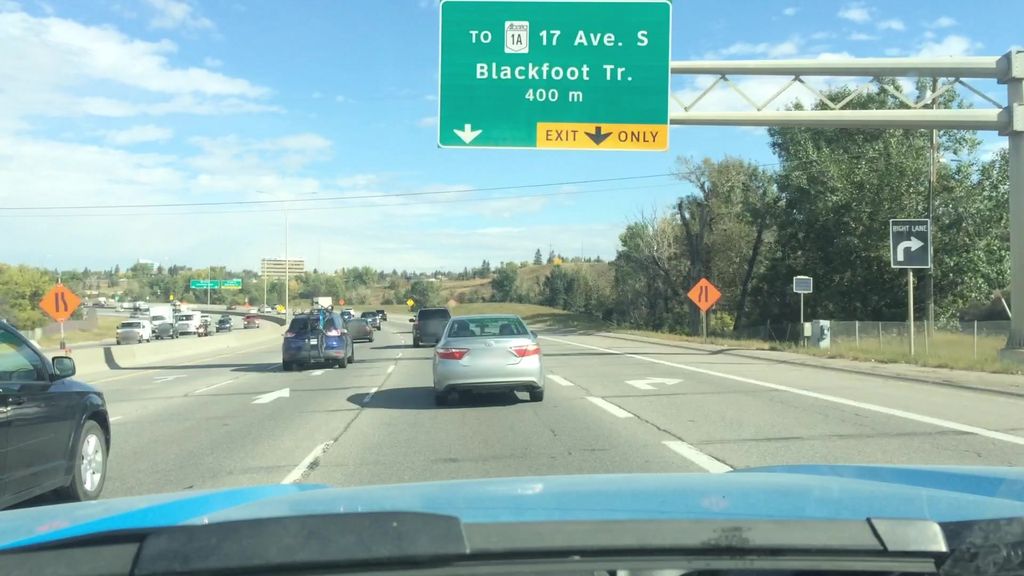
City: calgary